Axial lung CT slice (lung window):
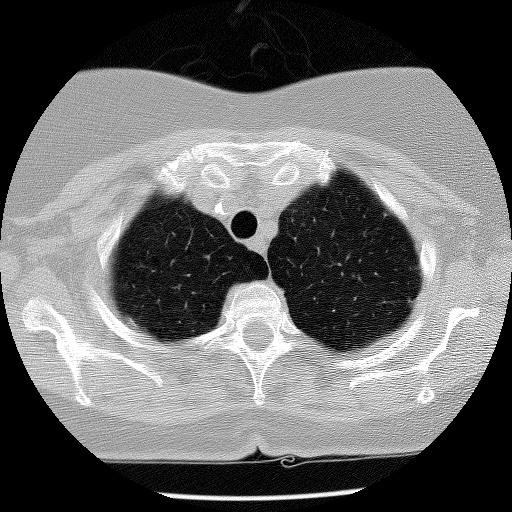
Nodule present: no